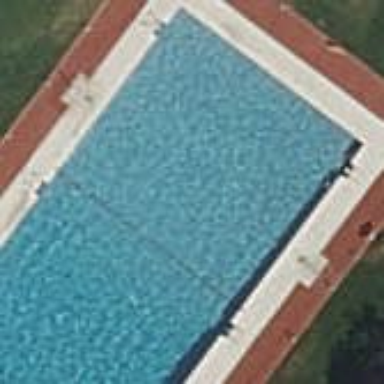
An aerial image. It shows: Swimming pool area designated for leisure and sports activities.